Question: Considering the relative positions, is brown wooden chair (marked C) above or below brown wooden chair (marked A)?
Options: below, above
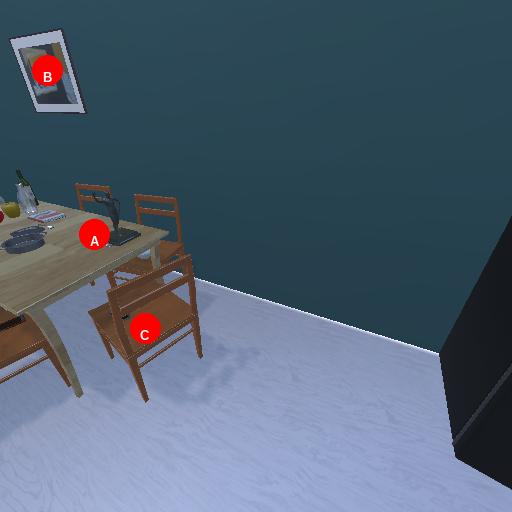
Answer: below